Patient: sex F, age 68
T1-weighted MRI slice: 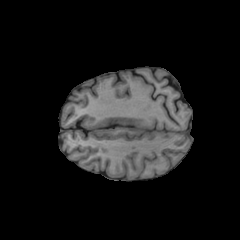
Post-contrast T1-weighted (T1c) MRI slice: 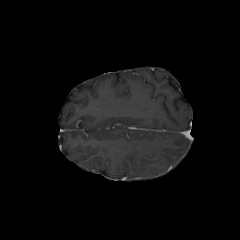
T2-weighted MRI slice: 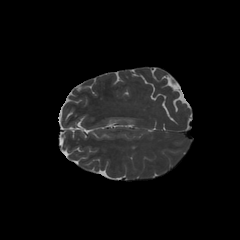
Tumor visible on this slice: no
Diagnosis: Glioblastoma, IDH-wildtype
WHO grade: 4